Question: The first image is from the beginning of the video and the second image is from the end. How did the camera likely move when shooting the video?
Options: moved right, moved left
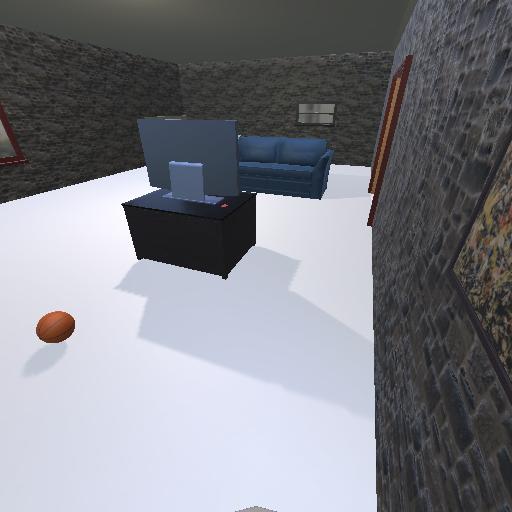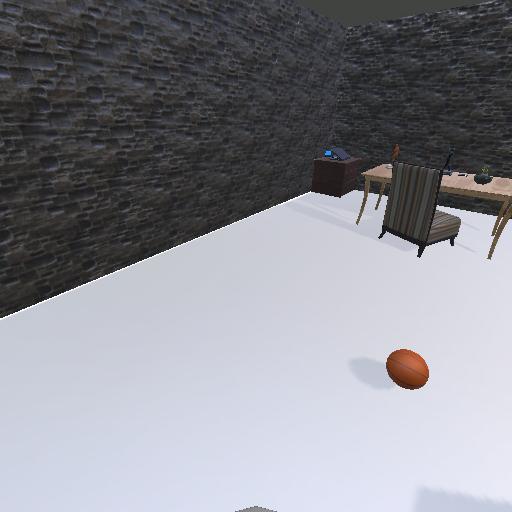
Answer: moved right